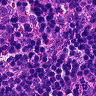
Metastatic tissue present: no